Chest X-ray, AP view. Patient: 40 years old, sex F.
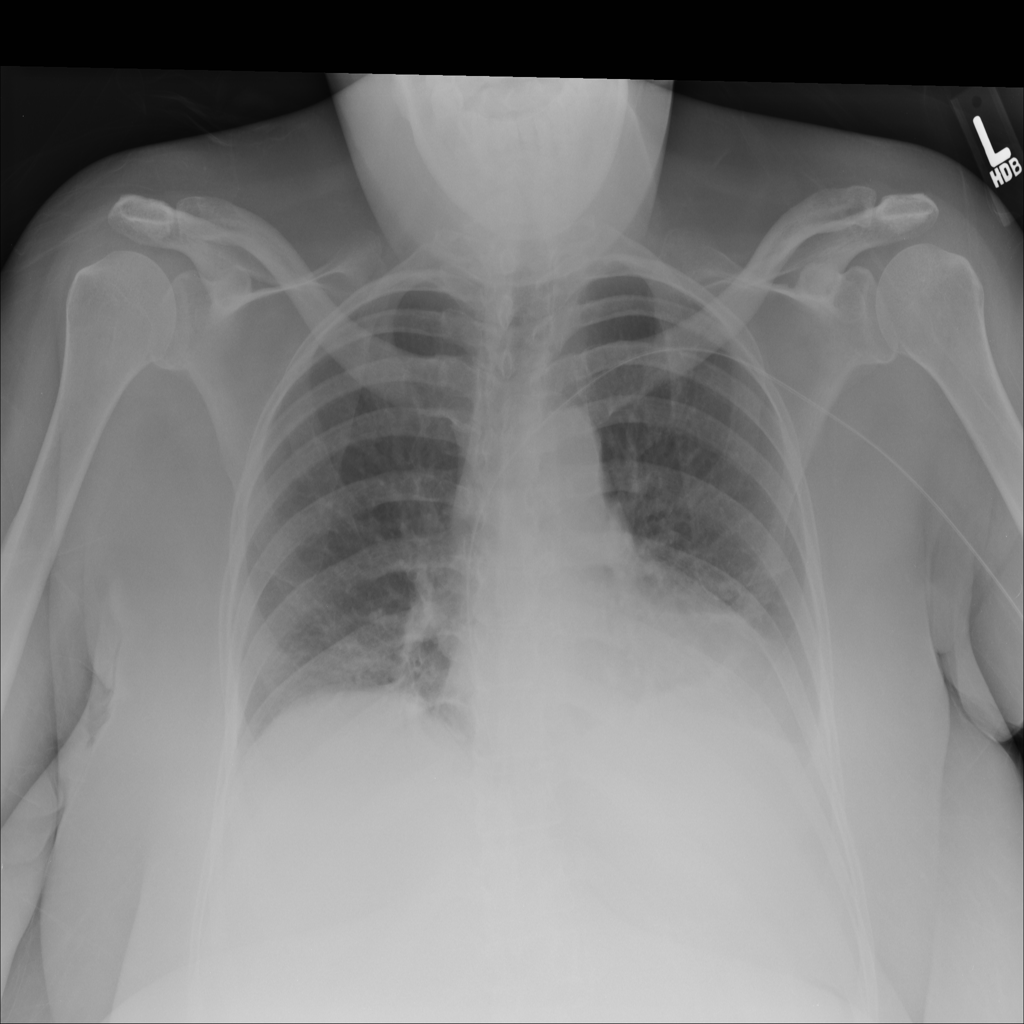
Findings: Atelectasis